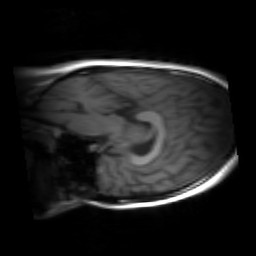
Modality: inplaneT1
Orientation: sagittal
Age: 26
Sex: female
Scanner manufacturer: siemens
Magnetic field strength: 3 T
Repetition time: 1.2 s
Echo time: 0.00251 s